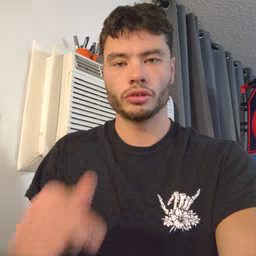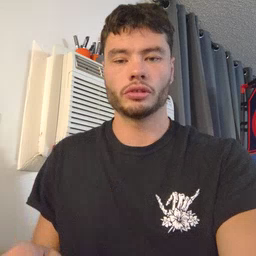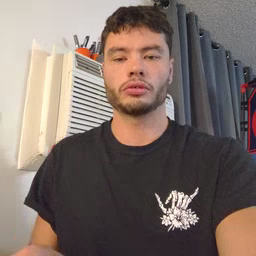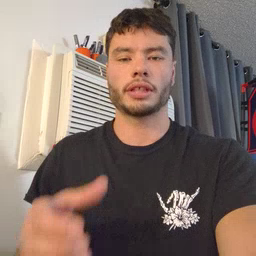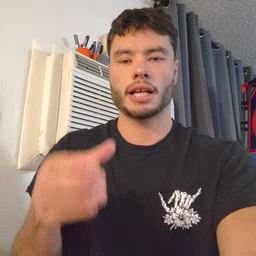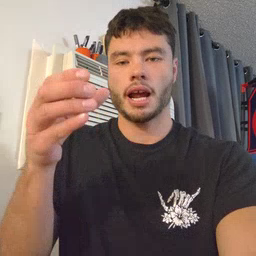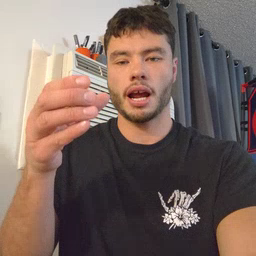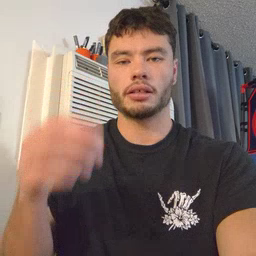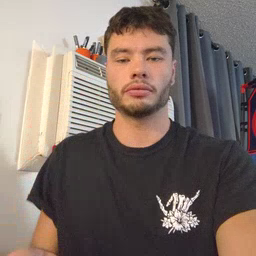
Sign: can